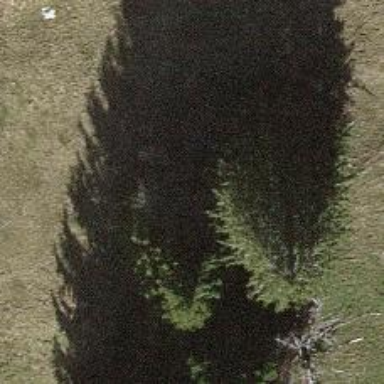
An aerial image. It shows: Beautiful tree in nature.